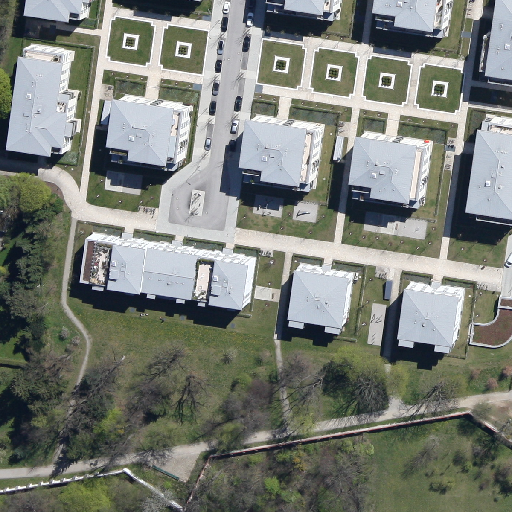
Referring expression: building along the road